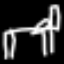
Label: bed